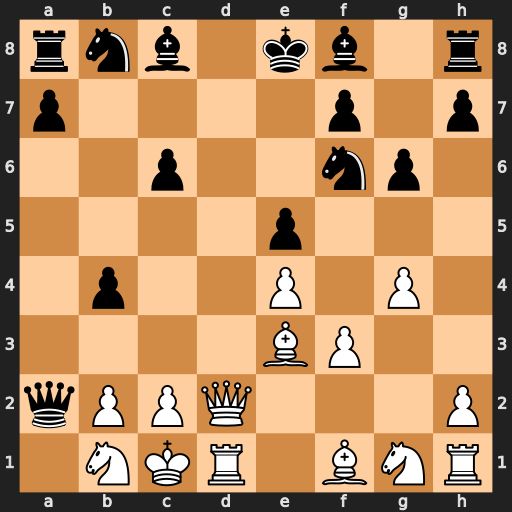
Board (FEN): rnb1kb1r/p4p1p/2p2np1/4p3/1p2P1P1/4BP2/qPPQ3P/1NKR1BNR
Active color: w
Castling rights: kq
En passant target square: -
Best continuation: Qd8#